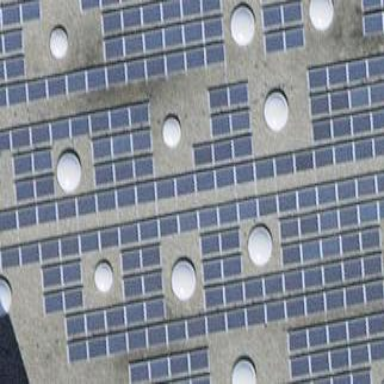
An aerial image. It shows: Solar photovoltaic panel generator on the rooftop.